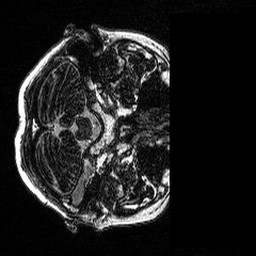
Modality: MP2RAGE
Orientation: axial
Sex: female
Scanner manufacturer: siemens
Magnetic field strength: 3 T
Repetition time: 5 s
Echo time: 0.00292 s